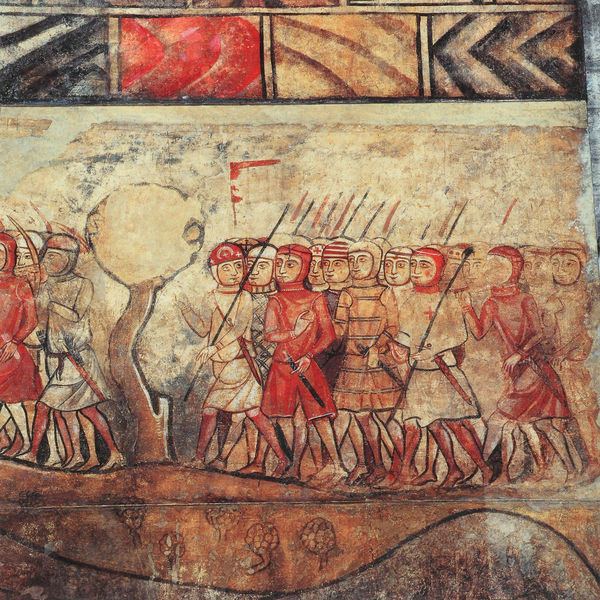
Titel: Exércit català. Palau Reial Major descobertes el 1944/ Katalanische Armee. Palau Reial Major entdeckt um 1944
Institution: Ciutat, Museu d’Història de la Ciutat
Schlagwörter: baum, kopf, mann, bäume, gelb, braun, männer, schwarz, rot, beige, muster, rock, rahmen, hügel, gehen, gold, krone, schrift, wellen, bogen, fahne, laufen, berge, zug, krieg, schlacht, soldaten, schwert, uniform, soldat, helm, ritter, armee, heer, marsch, rüstung, mittelalter, krieger, kreuzzug, lanzen, speer, speere, fresko, wien, kapuze, türken